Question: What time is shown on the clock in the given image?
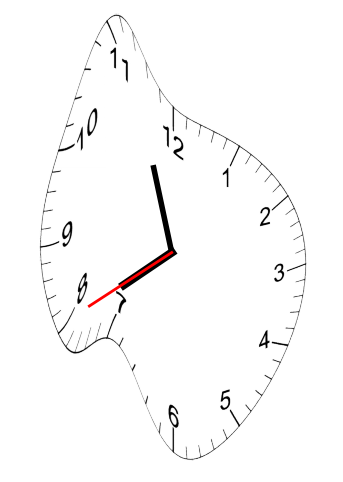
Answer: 07:56:40